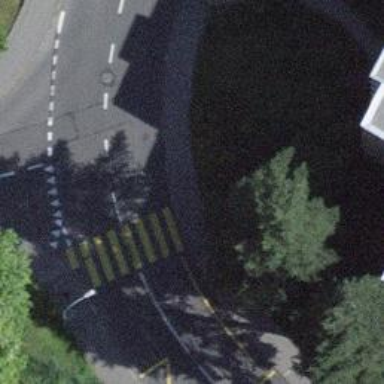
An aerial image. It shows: Kerb barrier.